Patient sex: M
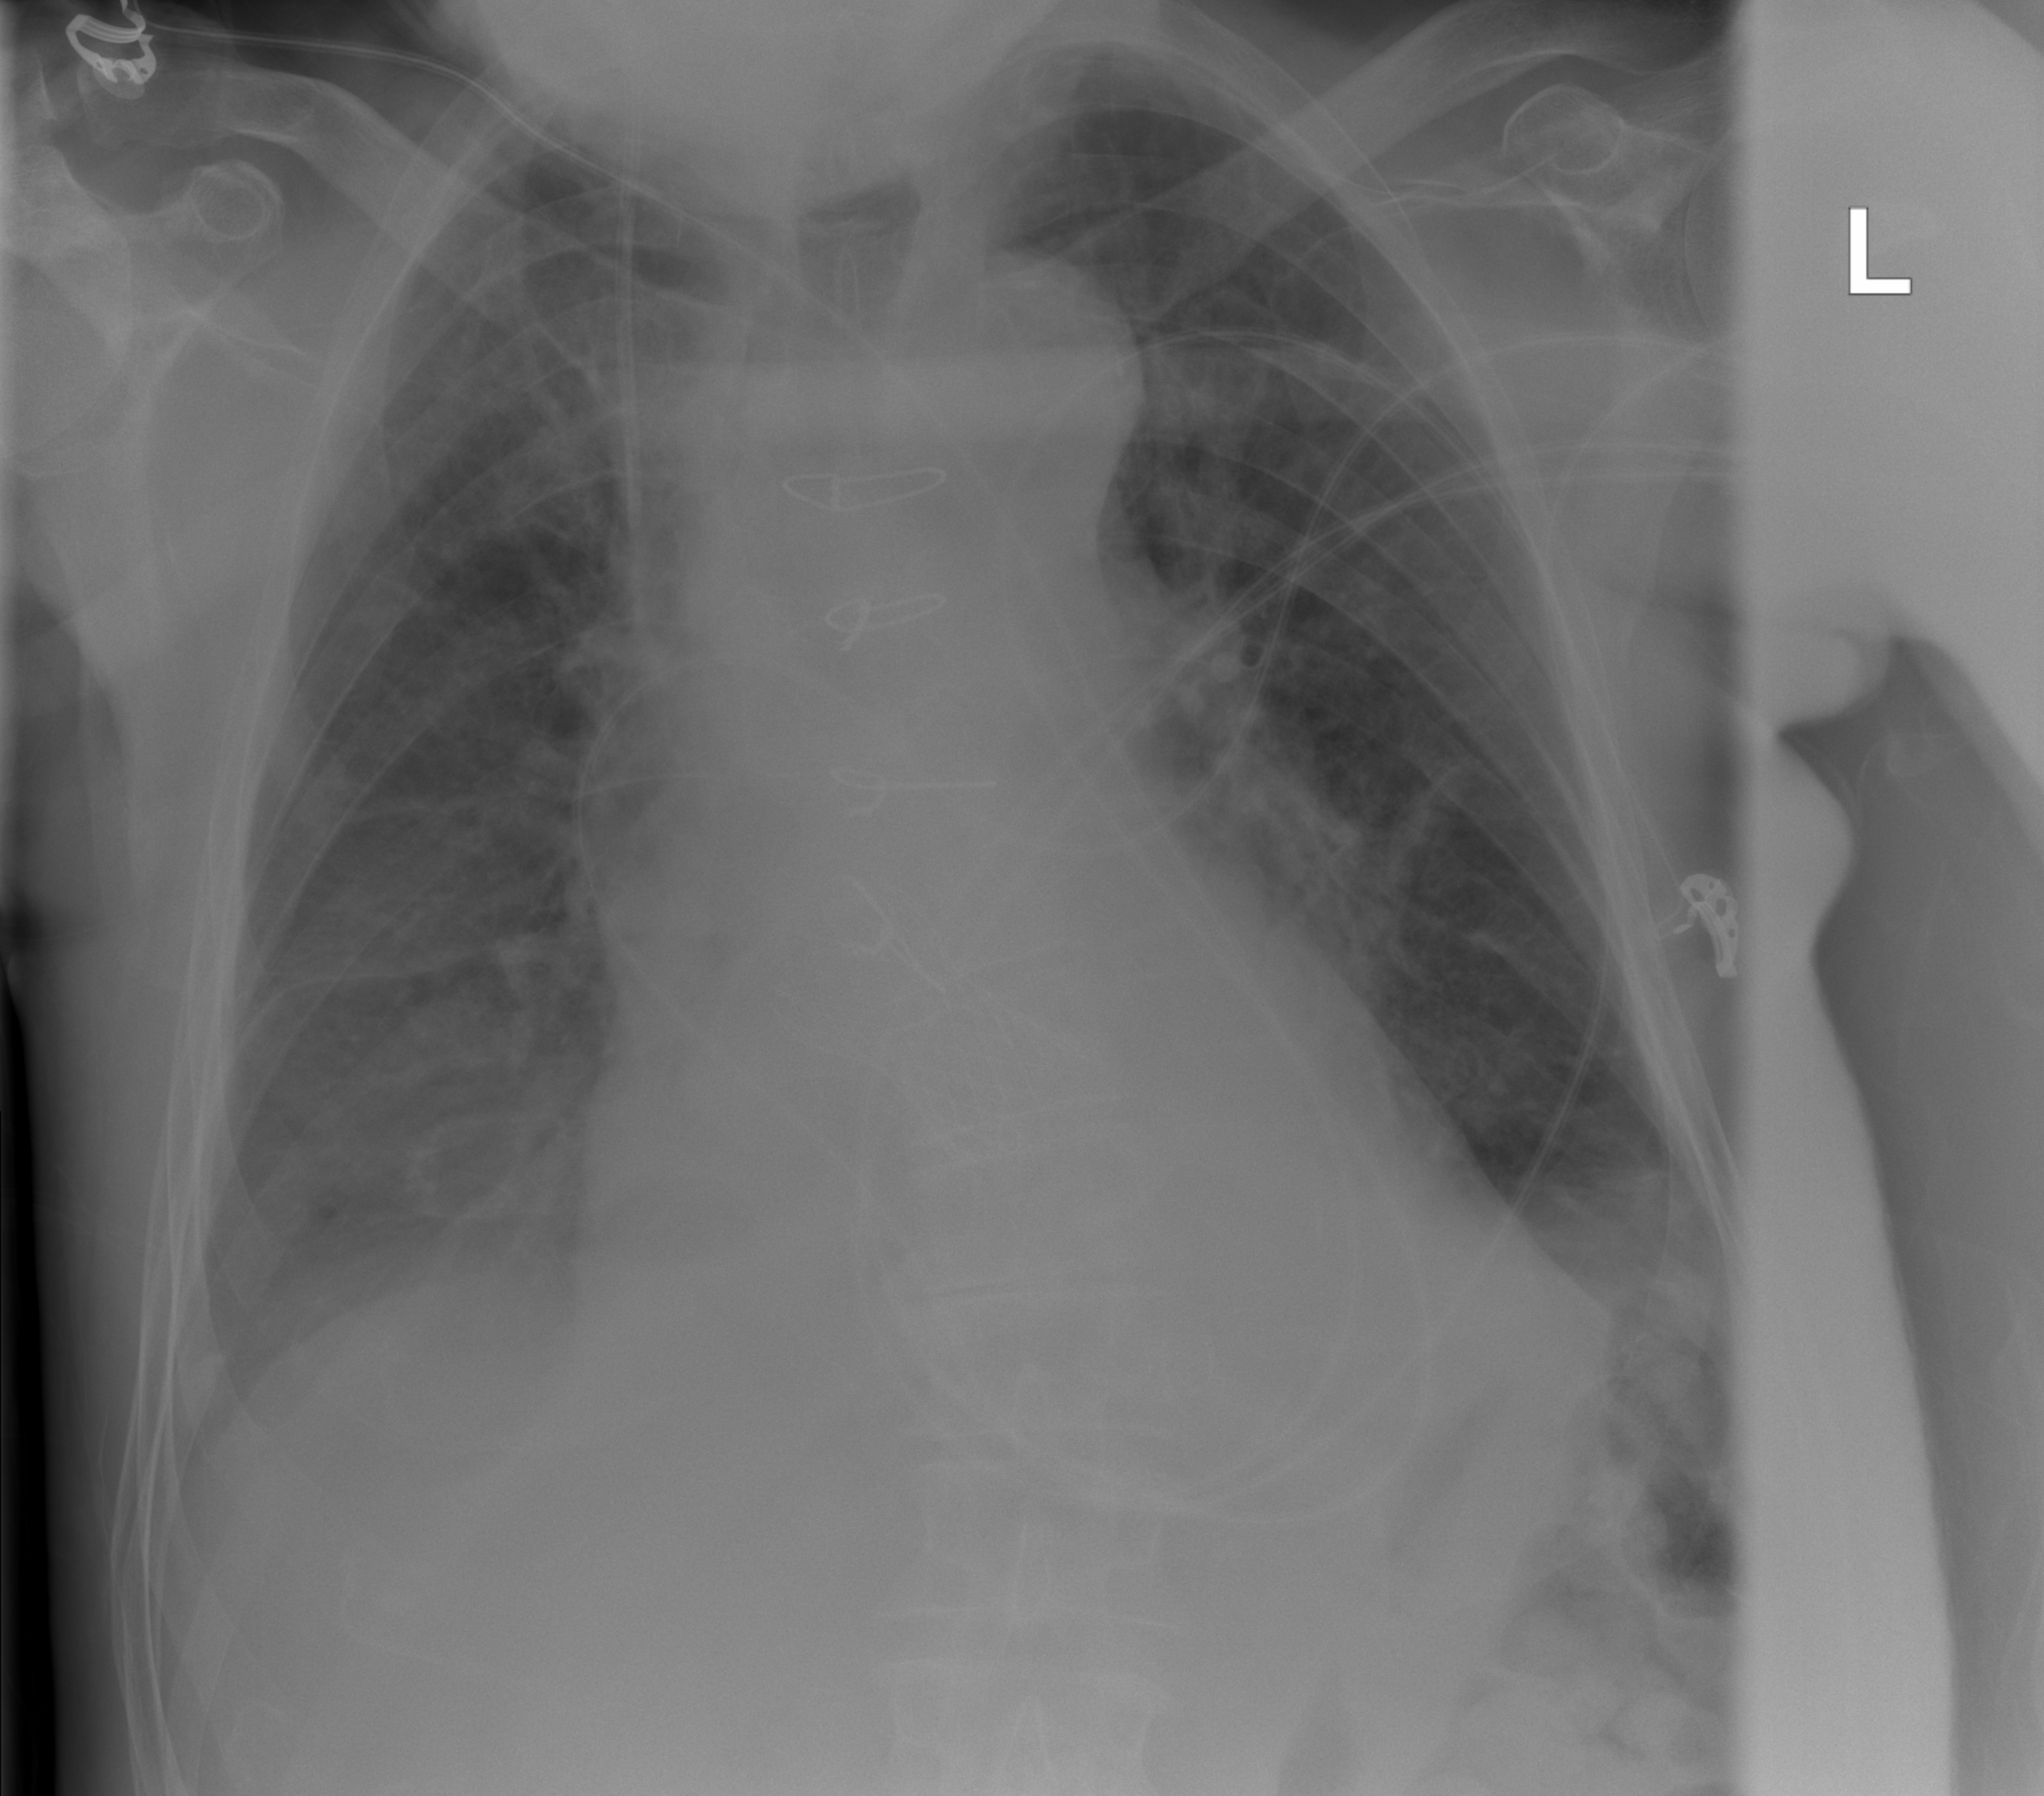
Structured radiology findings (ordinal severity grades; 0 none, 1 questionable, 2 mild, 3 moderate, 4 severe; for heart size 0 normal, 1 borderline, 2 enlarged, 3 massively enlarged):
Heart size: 0
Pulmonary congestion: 0
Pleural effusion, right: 2
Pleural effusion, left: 0
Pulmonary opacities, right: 0
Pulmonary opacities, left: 0
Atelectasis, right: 2
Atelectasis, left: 2